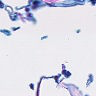
Metastatic tissue present: no